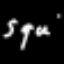
Label: squiggle